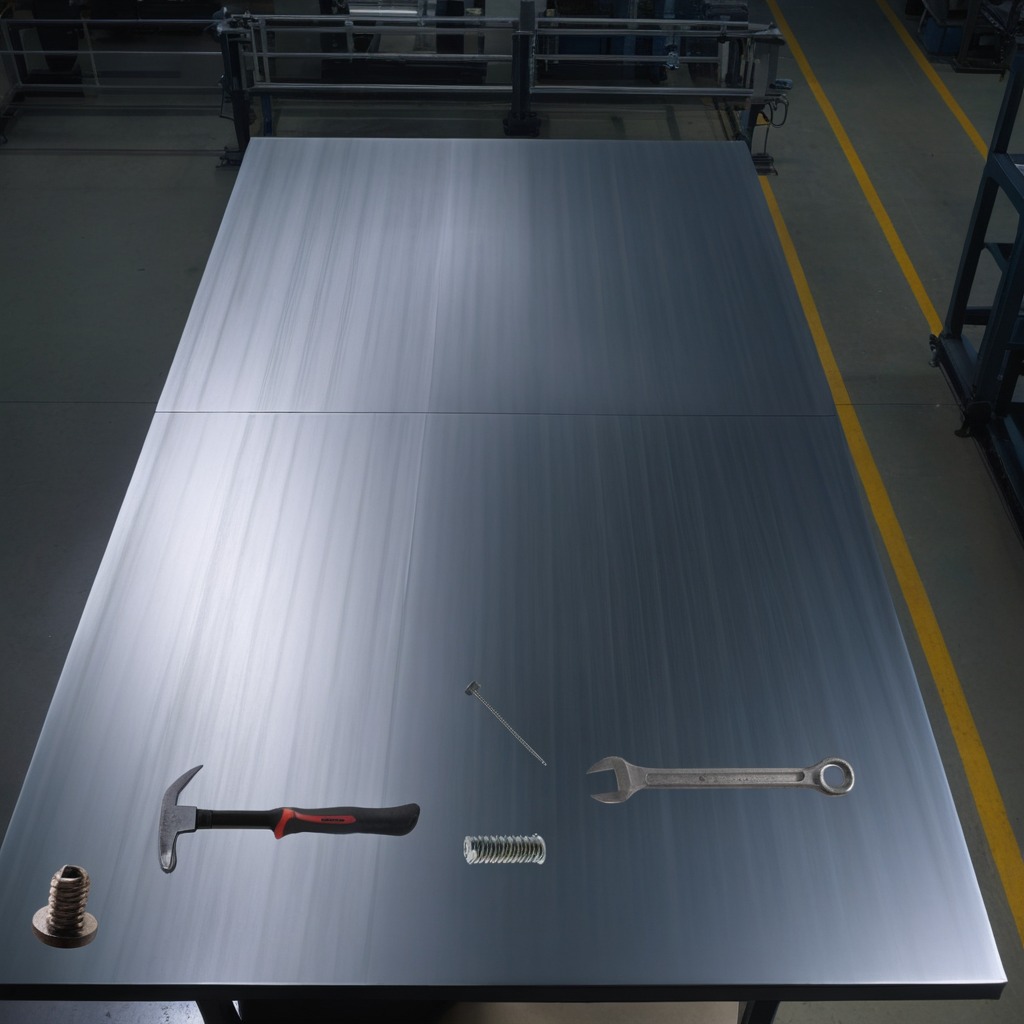
A hammer, an iron nail, a metal machine screw, a coiled metal spring, and a wrench are lying on the clean empty table in the basement in the evening.